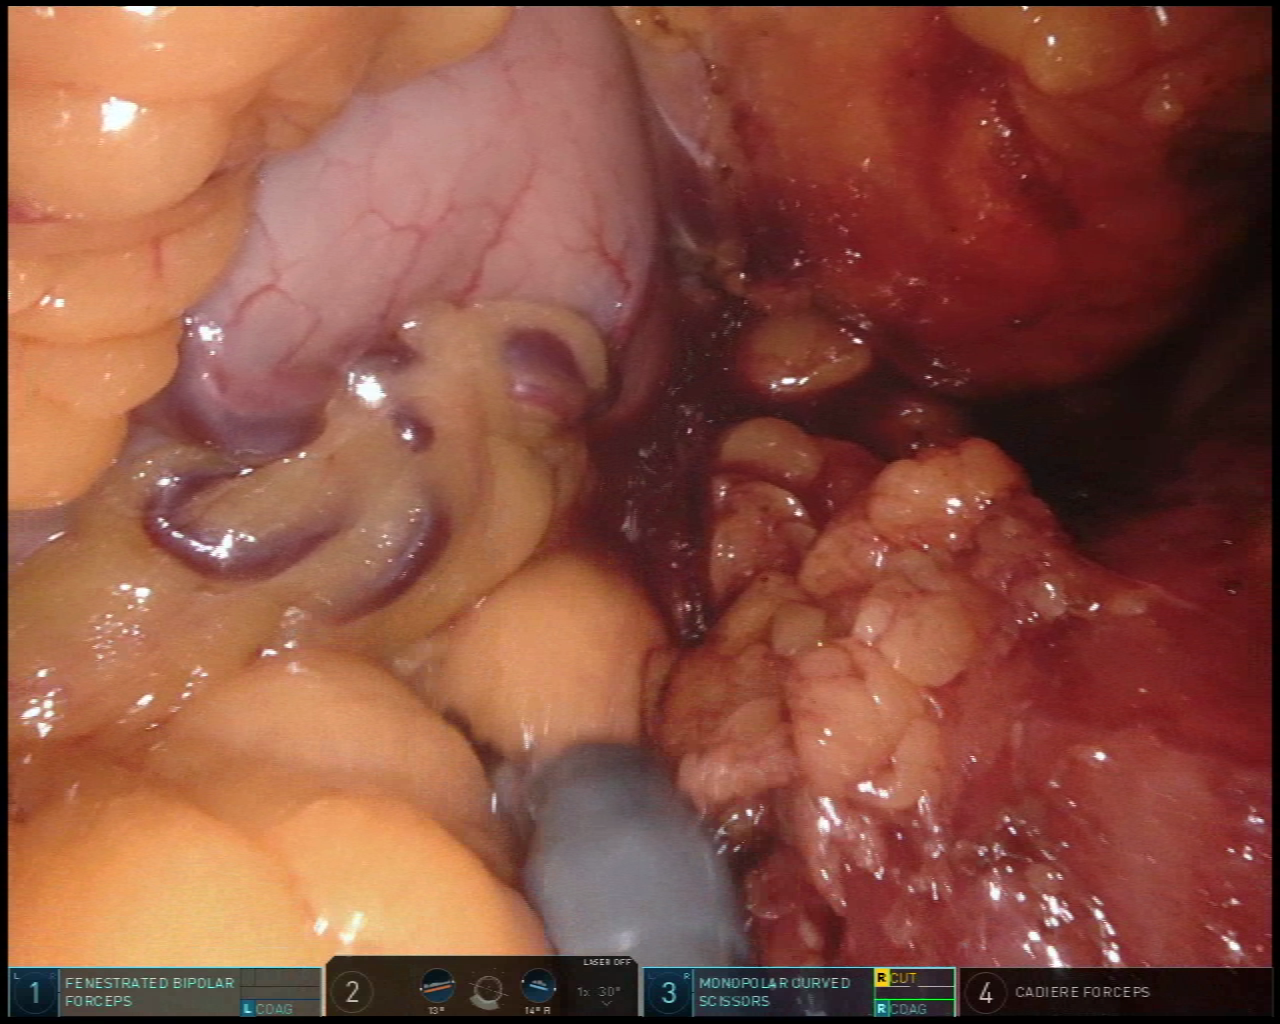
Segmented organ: stomach
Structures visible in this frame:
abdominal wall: no
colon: no
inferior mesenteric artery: no
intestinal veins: no
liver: no
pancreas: no
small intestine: no
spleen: no
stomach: yes
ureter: no
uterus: no
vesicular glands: no